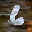
Label: 6